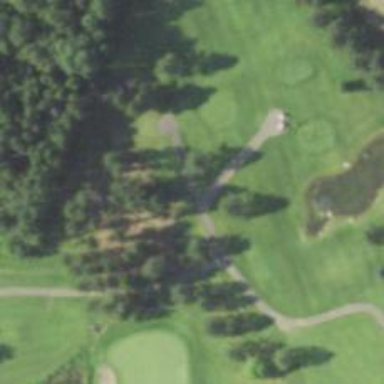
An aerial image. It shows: Service road designated as golf cart path.